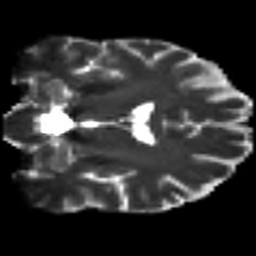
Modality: T2w
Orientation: coronal
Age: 48
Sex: male
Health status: ill
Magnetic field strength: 3 T
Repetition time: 9 s
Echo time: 0.093 s